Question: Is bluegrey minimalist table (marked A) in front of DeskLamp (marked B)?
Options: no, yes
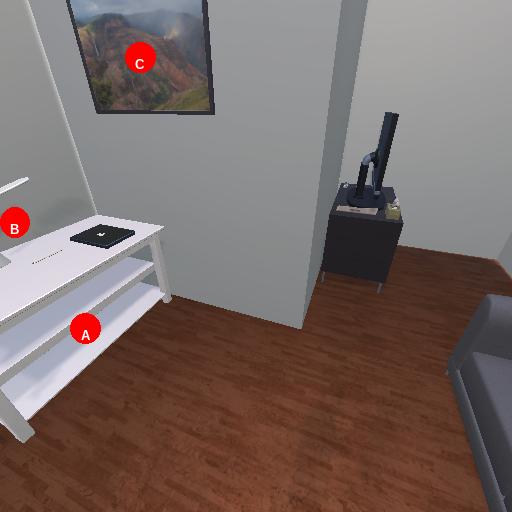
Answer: no